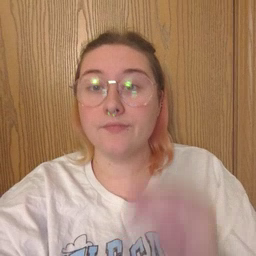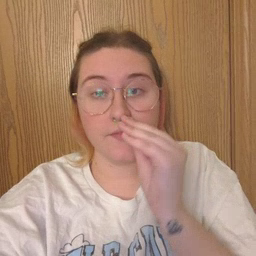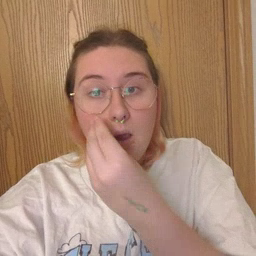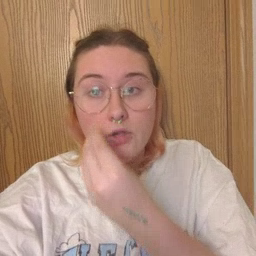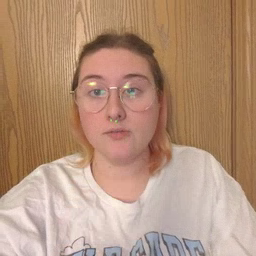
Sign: flower